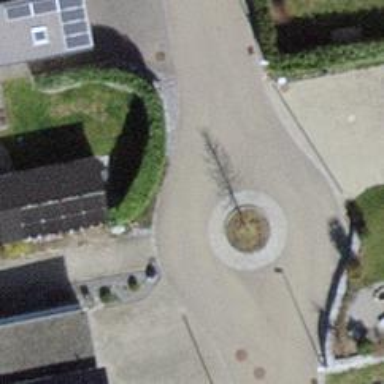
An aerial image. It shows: Traffic calming island.